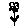
Label: flower